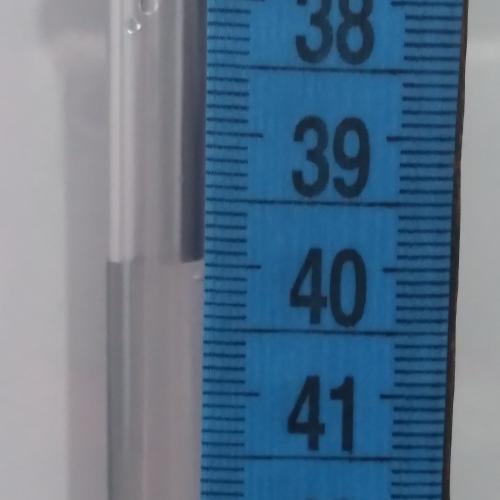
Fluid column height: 40.0 cm